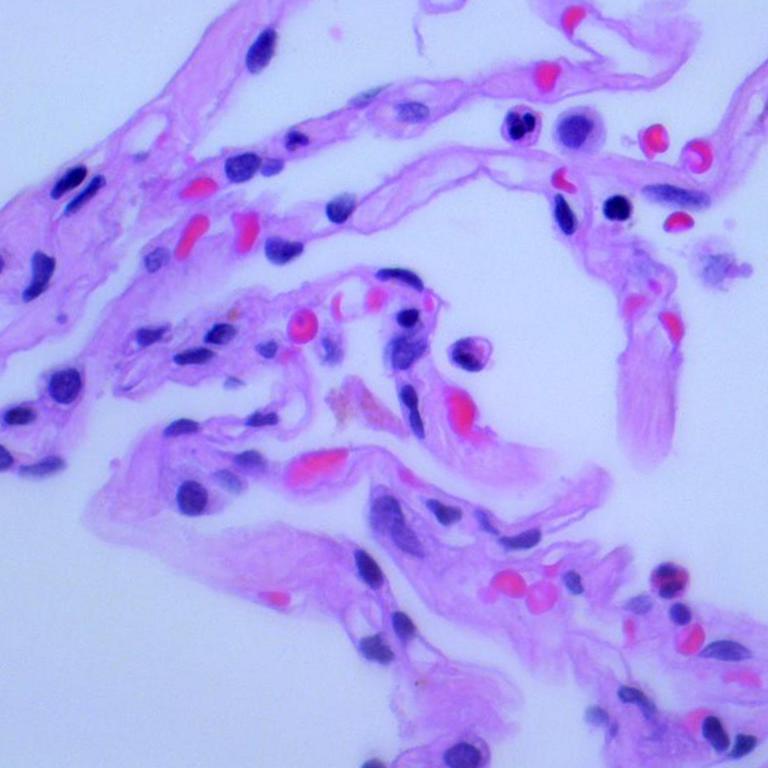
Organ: lung
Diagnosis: benign